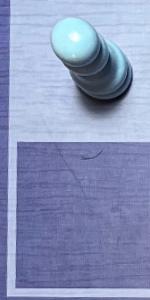
Label: Empty